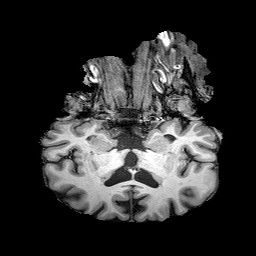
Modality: T1w
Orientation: sagittal
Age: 66
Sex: male
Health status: healthy